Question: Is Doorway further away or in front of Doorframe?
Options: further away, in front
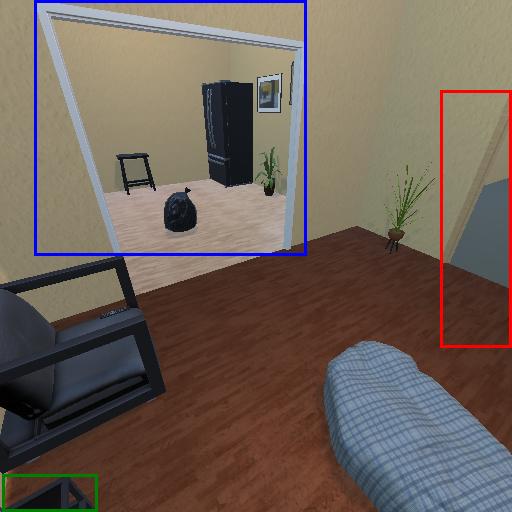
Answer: further away